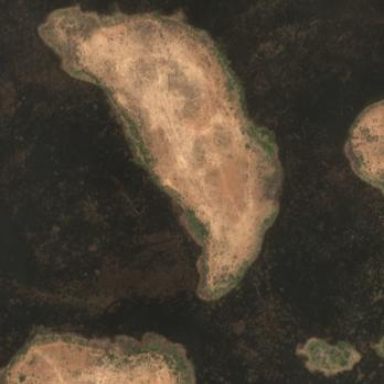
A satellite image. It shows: Island covered with beautiful meadow.